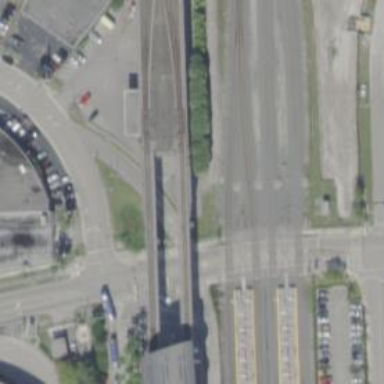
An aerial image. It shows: Crossing for the railway.